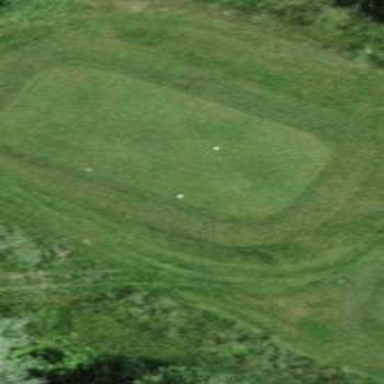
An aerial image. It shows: Grass area designated as golf tee.